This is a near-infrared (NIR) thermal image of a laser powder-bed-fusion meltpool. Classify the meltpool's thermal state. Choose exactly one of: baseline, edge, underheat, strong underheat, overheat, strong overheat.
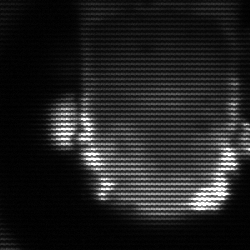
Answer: baseline